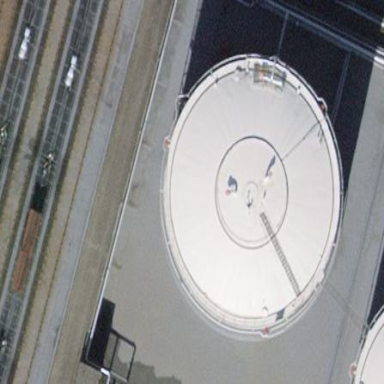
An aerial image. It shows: Storage tank which is man-made and housed in building.